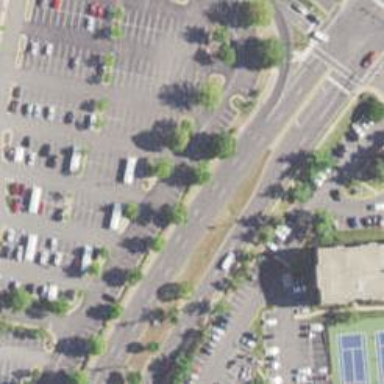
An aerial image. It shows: Asphalt road designated for service vehicles.